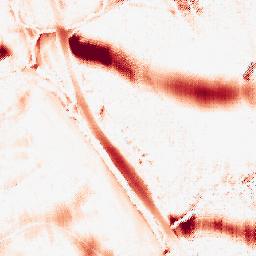
Category: morphological
Decomposition family: morphological_ellipse
Decomposition parameters: operation: opening
width: 50
height: 30
Upsampling method: regularized
Upsampling parameters: scale: 4
lambda_reg: 0.1
Upsampling scale: 4